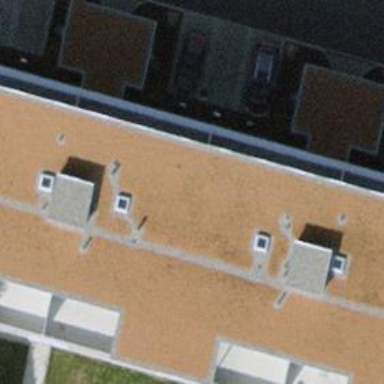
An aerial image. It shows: Image showing building with apartments.